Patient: sex M, age 36
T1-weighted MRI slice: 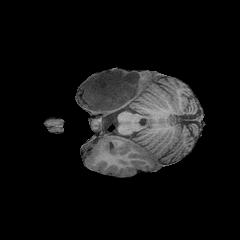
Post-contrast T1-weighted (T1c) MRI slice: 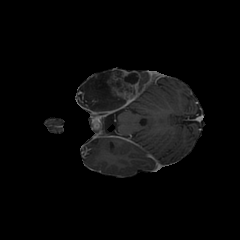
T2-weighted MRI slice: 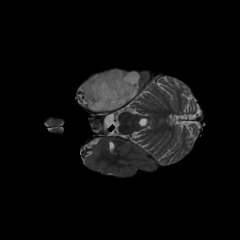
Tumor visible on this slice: yes
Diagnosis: Astrocytoma, IDH-mutant
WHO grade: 4